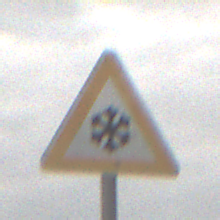
Verkehrszeichen: SchneeOderEisglaette
Umgebung: Outdoor, Nature
Tageszeit: MorningAfternoon
Wetter: Overcast
Licht: Natural
Jahreszeit: NotSpecified
Kontrast: LowContrast